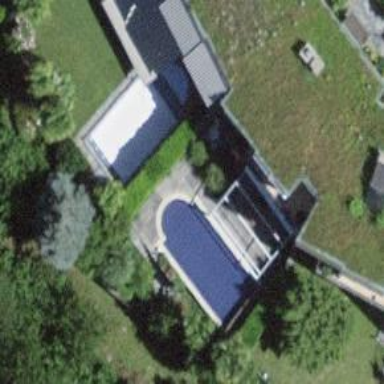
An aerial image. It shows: Swimming pool located in leisure land.